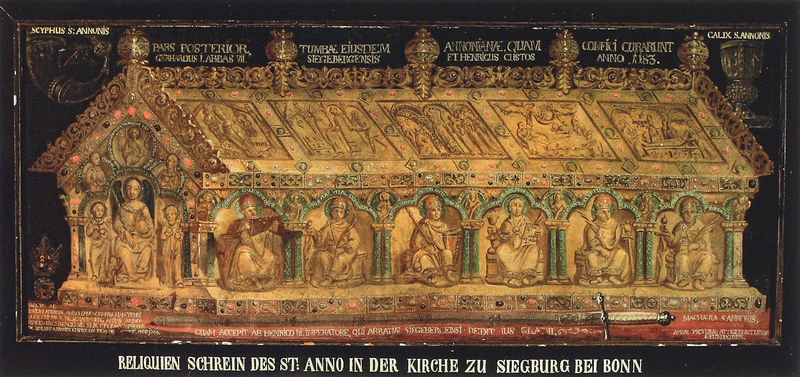
Titel: Gemälde des Annoschreins.
Künstler: Johann Wilhelm Fischer
Institution: Warstein-Belecke, Katholische Kirchengemeinde St. Pankratius
Schlagwörter: gemälde, gott, menschen, sitzen, hut, männer, säulen, dach, rot, bild, kirche, gold, relief, schrift, bogen, figuren, ornamente, deutsch, religion, druck, schwert, text, kasten, grab, jesus, edelstein, heilige, gottheit, maria, szenen, schrein, reliquie, sakral, abbildung, latein, apostel, gebeine, schrifft, reliquien, anno, siegburg, bonn, st. anno